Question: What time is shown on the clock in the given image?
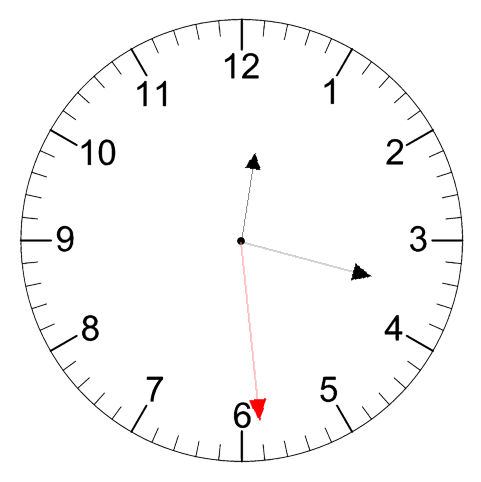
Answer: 12:17:29